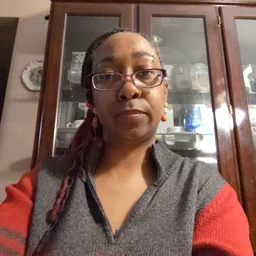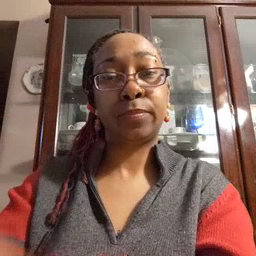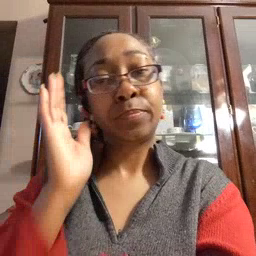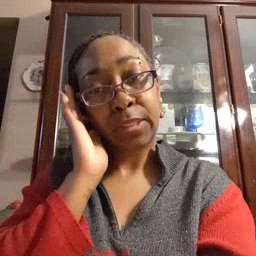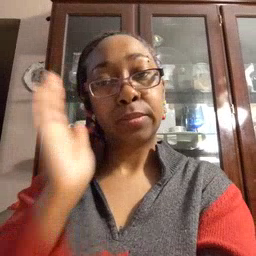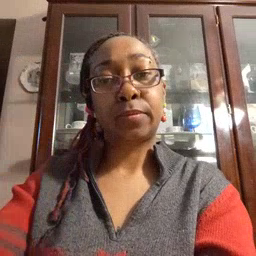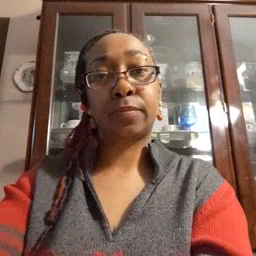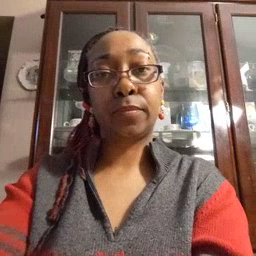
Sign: bed